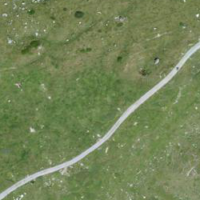
EUNIS habitat code: 26
Species observed at this site:
Pyrrhocorax graculus